Question: If I have a 'TFunc<T: class>' a variable of that type will allow me to do dereference the class members directly.
Even class completion supports it.

If however I have an array of 'TFunc<T>''s then this does not compile.
'''
program Project33;
{$APPTYPE CONSOLE}
uses
System.SysUtils;
type
TTestObject = class(TInterfacedObject, IInterface)
procedure Test;
end;
procedure TTestObject.Test;
begin
WriteLn('Test');
end;
procedure Test;
var
A: IInterface;
TestObject: array [0..4] of TFunc<TTestObject>;
SingleObject: TFunc<TTestObject>;
i: integer;
begin
for i:= 0 to 4 do begin
a:= TTestObject.Create;
TestObject[i]:= function: TTestObject
begin
Result:= a as TTestObject;
end;
TestObject[i].Test; //<<-- does not compile
SingleObject:= TestObject[i];
SingleObject.Test; // <<-- works.
end;
end;
begin
Test; ReadLn;
end.
'''
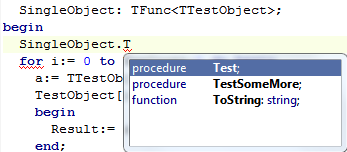
Answer: Pascal allows the parens to be omitted when calling a function or procedure that has no parameters. In your code 'SingleObject' is a function, and
'''
SingleObject.Test
'''
is equivalent to
'''
SingleObject().Test
'''
There is an ambiguity here. When the parser encounters 'SingleObject', it has to decide whether you mean to refer to the function, or to call it. The parser resolves that ambiguity by taking account of the context. In the example above, it decides that since you used the '.' operator, you must have intended for the function to be called, and then have the '.' operator applied to the value returned from that function call.
Now, for your array example, the parser appears to have trouble disambiguating. Personally I think that is an oversight. It is perfectly possible to disambiguate, so far as I can see.
Consider this program:
'''
type
TRec = class
procedure Foo; virtual; abstract;
end;
TFunc = function: TRec;
TFuncOfObj = function: TRec of object;
TRefFunc = reference to function: TRec;
var
ScalarFunc: TFunc;
ArrFunc: array [0..0] of TFunc;
ScalarFuncOfObj: TFuncOfObj;
ArrFuncOfObj: array [0..0] of TFuncOfObj;
ScalarRefFunc: TRefFunc;
ArrRefFunc: array [0..0] of TRefFunc;
begin
ScalarFunc.Foo; // fine
ArrFunc[0].Foo; // fine
ScalarFuncOfObj.Foo; // fine
ArrFuncOfObj[0].Foo; // fine
ScalarRefFunc.Foo; // fine
ArrRefFunc[0].Foo; // E2003 Undeclared identifier: 'Foo'
end.
'''
As you can see, only the array of reference function suffers the problem. My suspicion is that the compiler developers missed whatever steps are needed to handle this disambiguation when they added support for reference function types.
The work around is easy enough. You need to explicitly disambiguate:
'''
ArrRefFunc[0]().Foo;
'''
This entire issue steps from the decision in Pascal to allow function call parens to be omitted when the function has no parameters. In my opinion, given the issues with ambiguity that arise with modern programming styles, it would be nice to go back in time and change that decision.